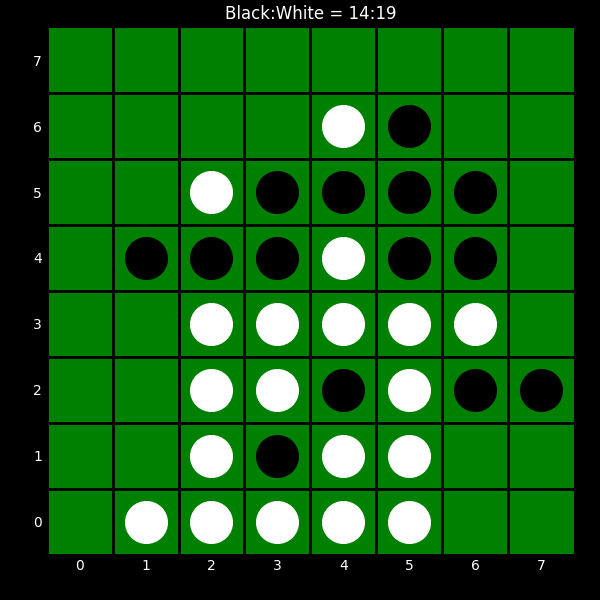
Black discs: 14
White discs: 19